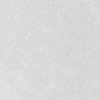
Atmospheric dust classification: dusty